Field crop: maize
Growth stage: 1
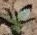
Species: datura